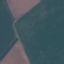
Land use / land cover class: AnnualCrop